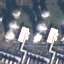
Land use / land cover: Industrial